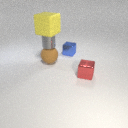
large yellow rubber cube above large brown rubber sphere